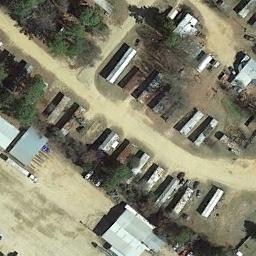
Label: residential